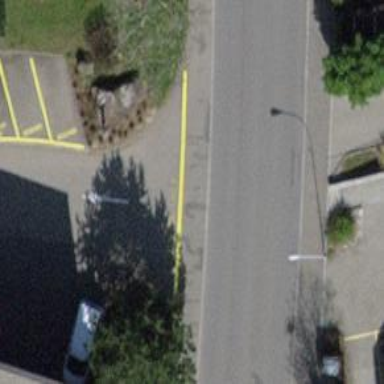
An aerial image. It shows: Secondary road with separate sidewalk on the left side including designated cycle lane.